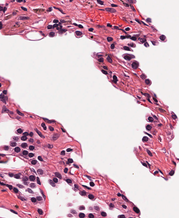
Tumor epithelial tissue: no
Tumor-associated stroma tissue: no
Normal tissue: yes